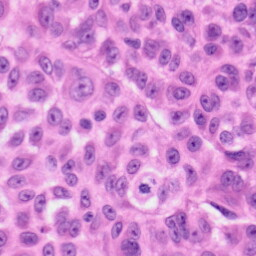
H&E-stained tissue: Skin